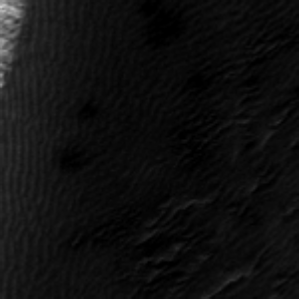
Label: frost